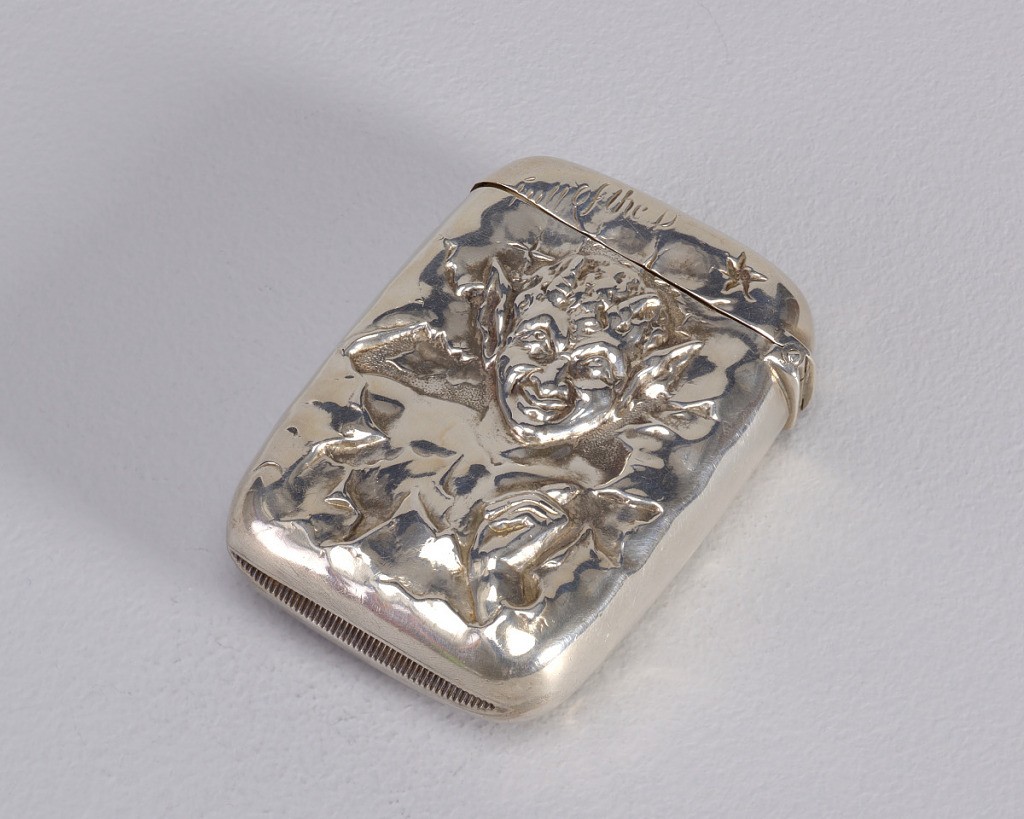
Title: "Full of the D"
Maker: Gorham Manufacturing Company, Providence, Rhode Island, USA, founded 1818
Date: copyrighted 1888
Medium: Silver
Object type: Matchsafe
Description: Rectangular, rounded corners and sides, featuring raised relief of devil poking his head and hand through a jagged or torn edged reserve, inscribed "Full of the D" on upper left of lid, just above his head. Reverse features raised relief of hand bursting through small torn edged reserve, clutching three burning matches, also visible is devil's tail bursting through  area to the upper-left of hand, interwined around the matches. Lid hinged on side. Striker in recessed groove on bottom.